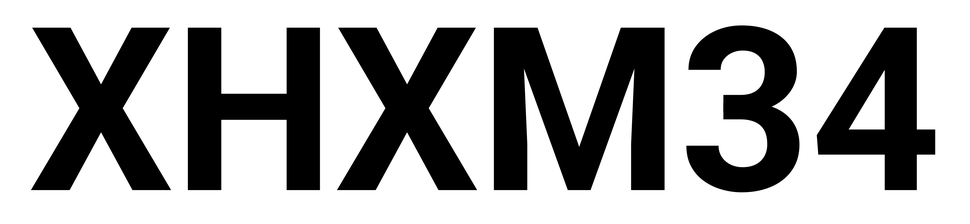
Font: Roboto_Bold